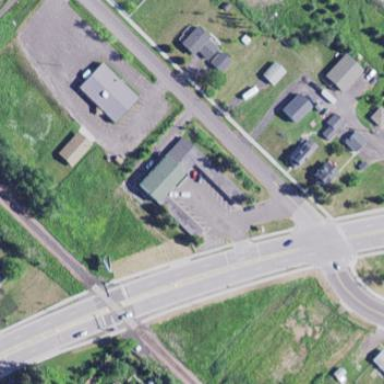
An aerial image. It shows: Motel building.